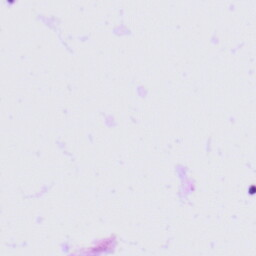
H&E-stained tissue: Tonsil